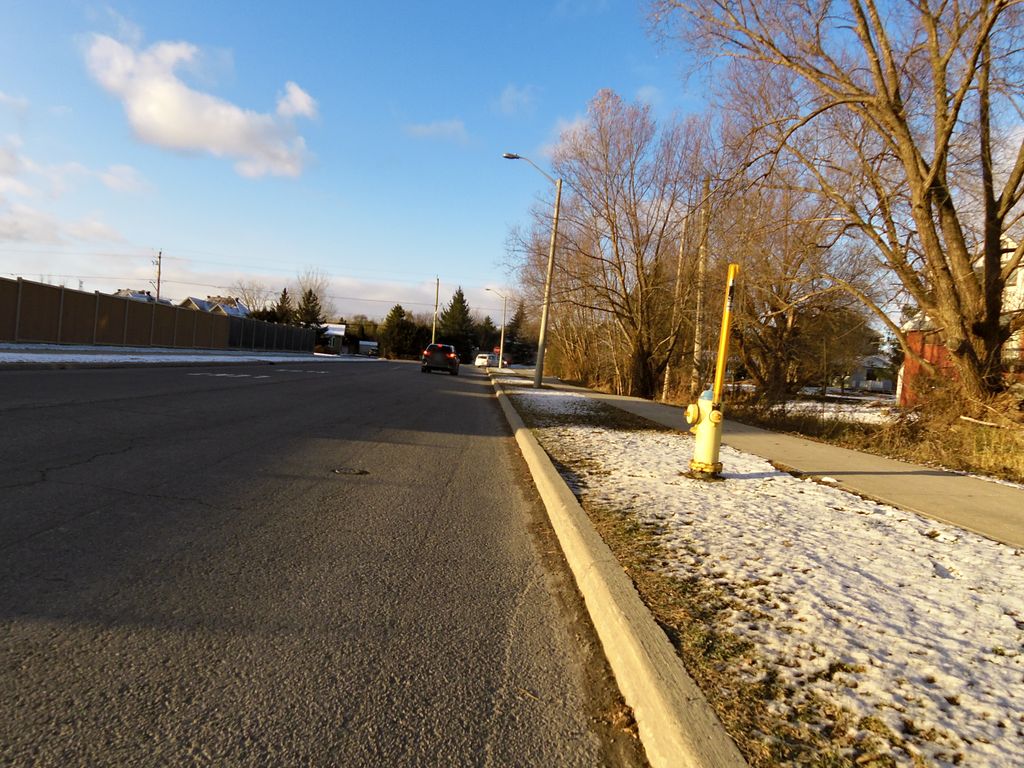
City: ottawa-gatineau